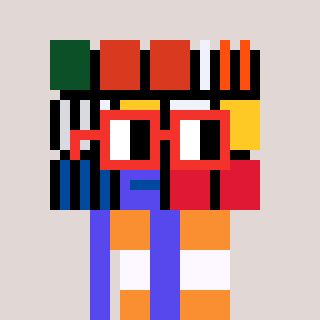
a pixel art character with square red glasses, a abstract-shaped head and a computerblue-colored body on a warm background